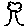
Label: tree